Question: I have a collection which is filtered through a search box. When a search/filter is performed, I get a result which is a collection. This collection is correct and contains the expected models from the search. When I use 'collection.reset(result)' it adds a backbone collection which contains one model which has nothing to do with the result collection, nor does it contain anything but the standard collection backbone stuff.
The Collection
'''
var Products = Backbone.Collection.extend({
model: Product,
url : '',
search : function(letters){
if(letters == "") return this;
var pattern = new RegExp(letters,"gi");
return new Products((this.filter(function(data) {
return pattern.test(data.get("title"));
})));
}
});
'''
From the view:
'''
search : function (ev){
var results = products.search($("#search").val());
console.log("result");
console.log(results);
this.collection.reset(results);
console.log("altered collection");
console.log(this.collection);
}
'''
And an image showing what it contains at the different points of logging:

Again the filtered collection (after result) is 100% correct and what I expect it to be. The state of this.collection prior reset, is also correct. The only thing I do is this.collection.reset(result); and log this.collection again. I listen to the ''reset'' event, and when it fires there is obviously no models to render and I get an error.
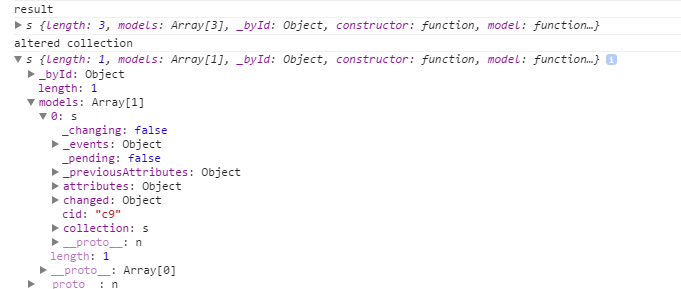
Answer: it looks like 'results' is a Products collection. 'collection.reset()' expects an array of models, not a collection.
Try 'this.collection.reset(results.models);'